Field crop: tomato
Growth stage: 2
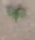
Species: solanum